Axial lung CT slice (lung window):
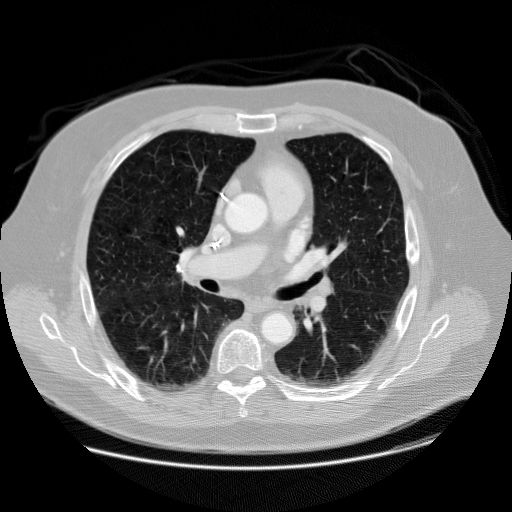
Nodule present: no